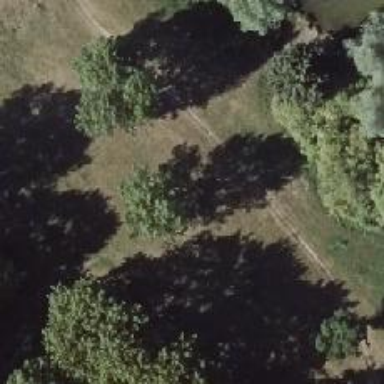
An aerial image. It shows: Dirt path.